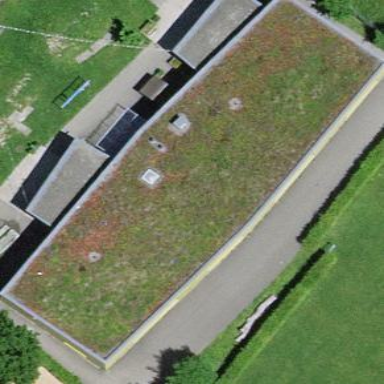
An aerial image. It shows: School building with flat roof covered in grass.